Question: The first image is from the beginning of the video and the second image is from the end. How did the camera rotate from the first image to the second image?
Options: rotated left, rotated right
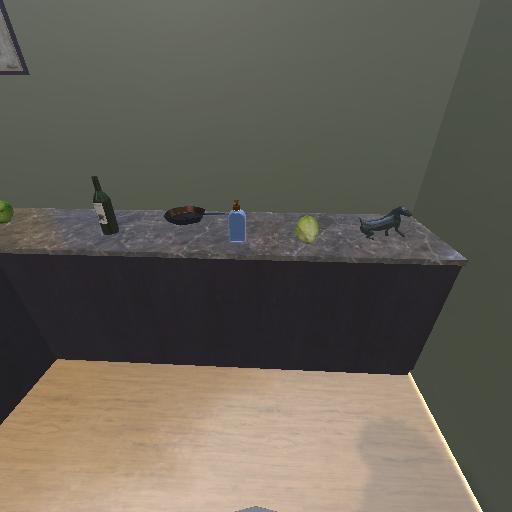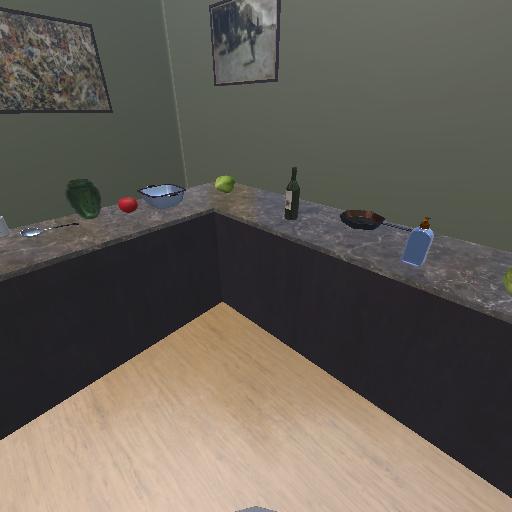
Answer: rotated left